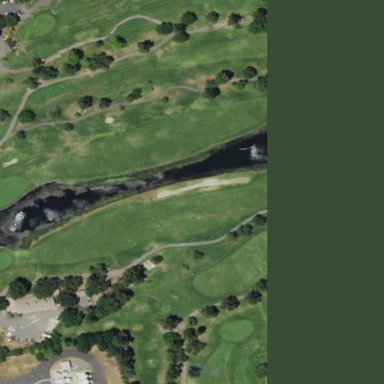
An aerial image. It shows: Water hazard on golf course.